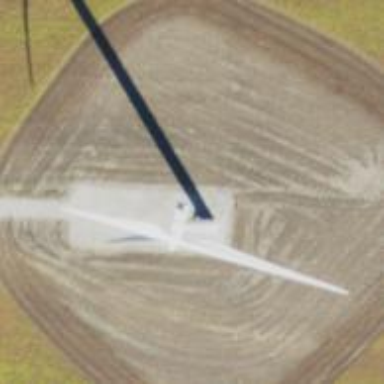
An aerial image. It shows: Wind generator powered by wind turbine.